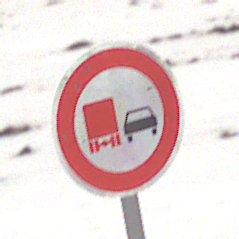
Verkehrszeichen: UeberholverbotKraftfahrzeuge
Umgebung: Outdoor, Nature
Tageszeit: MorningAfternoon
Wetter: Overcast
Licht: Natural
Jahreszeit: Winter
Kontrast: LowContrast